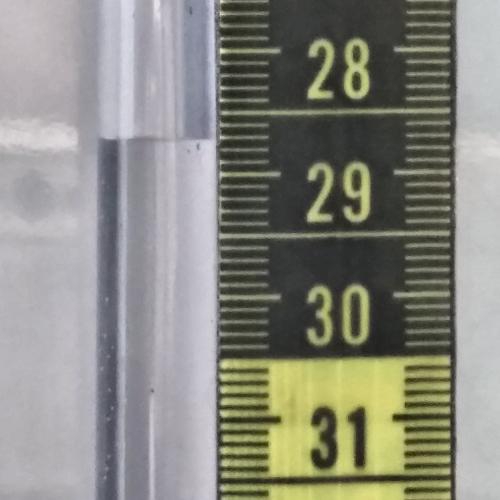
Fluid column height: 28.7 cm